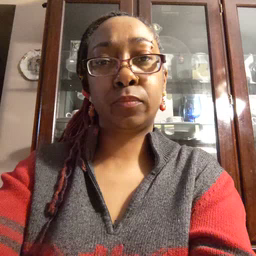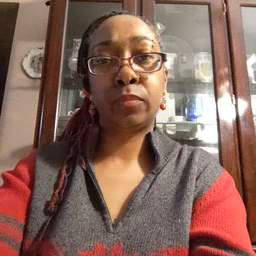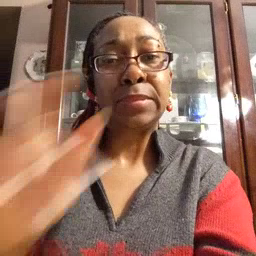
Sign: empty